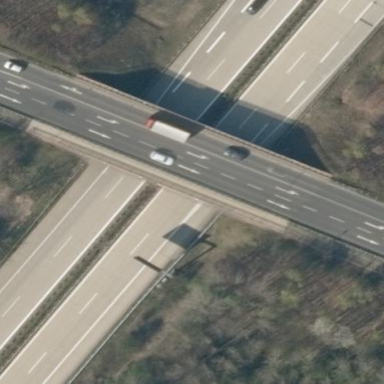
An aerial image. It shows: Bridge with beam structure.